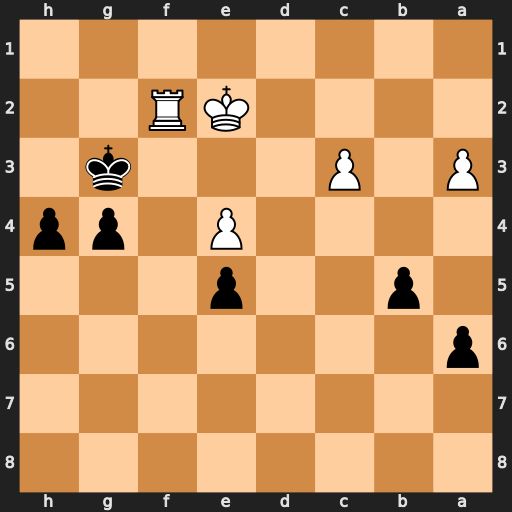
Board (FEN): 8/8/p7/1p2p3/4P1pp/P1P3k1/4KR2/8
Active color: b
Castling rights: -
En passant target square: -
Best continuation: h3 Rf5 h2 Rh5 Kg2